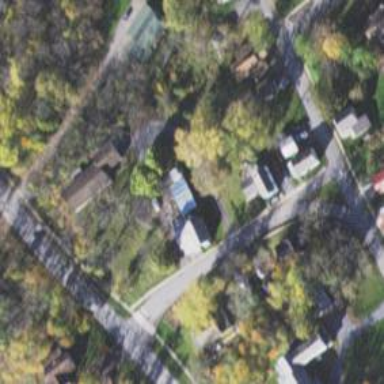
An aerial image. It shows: Residential road with asphalt surface and sidewalk on the left.